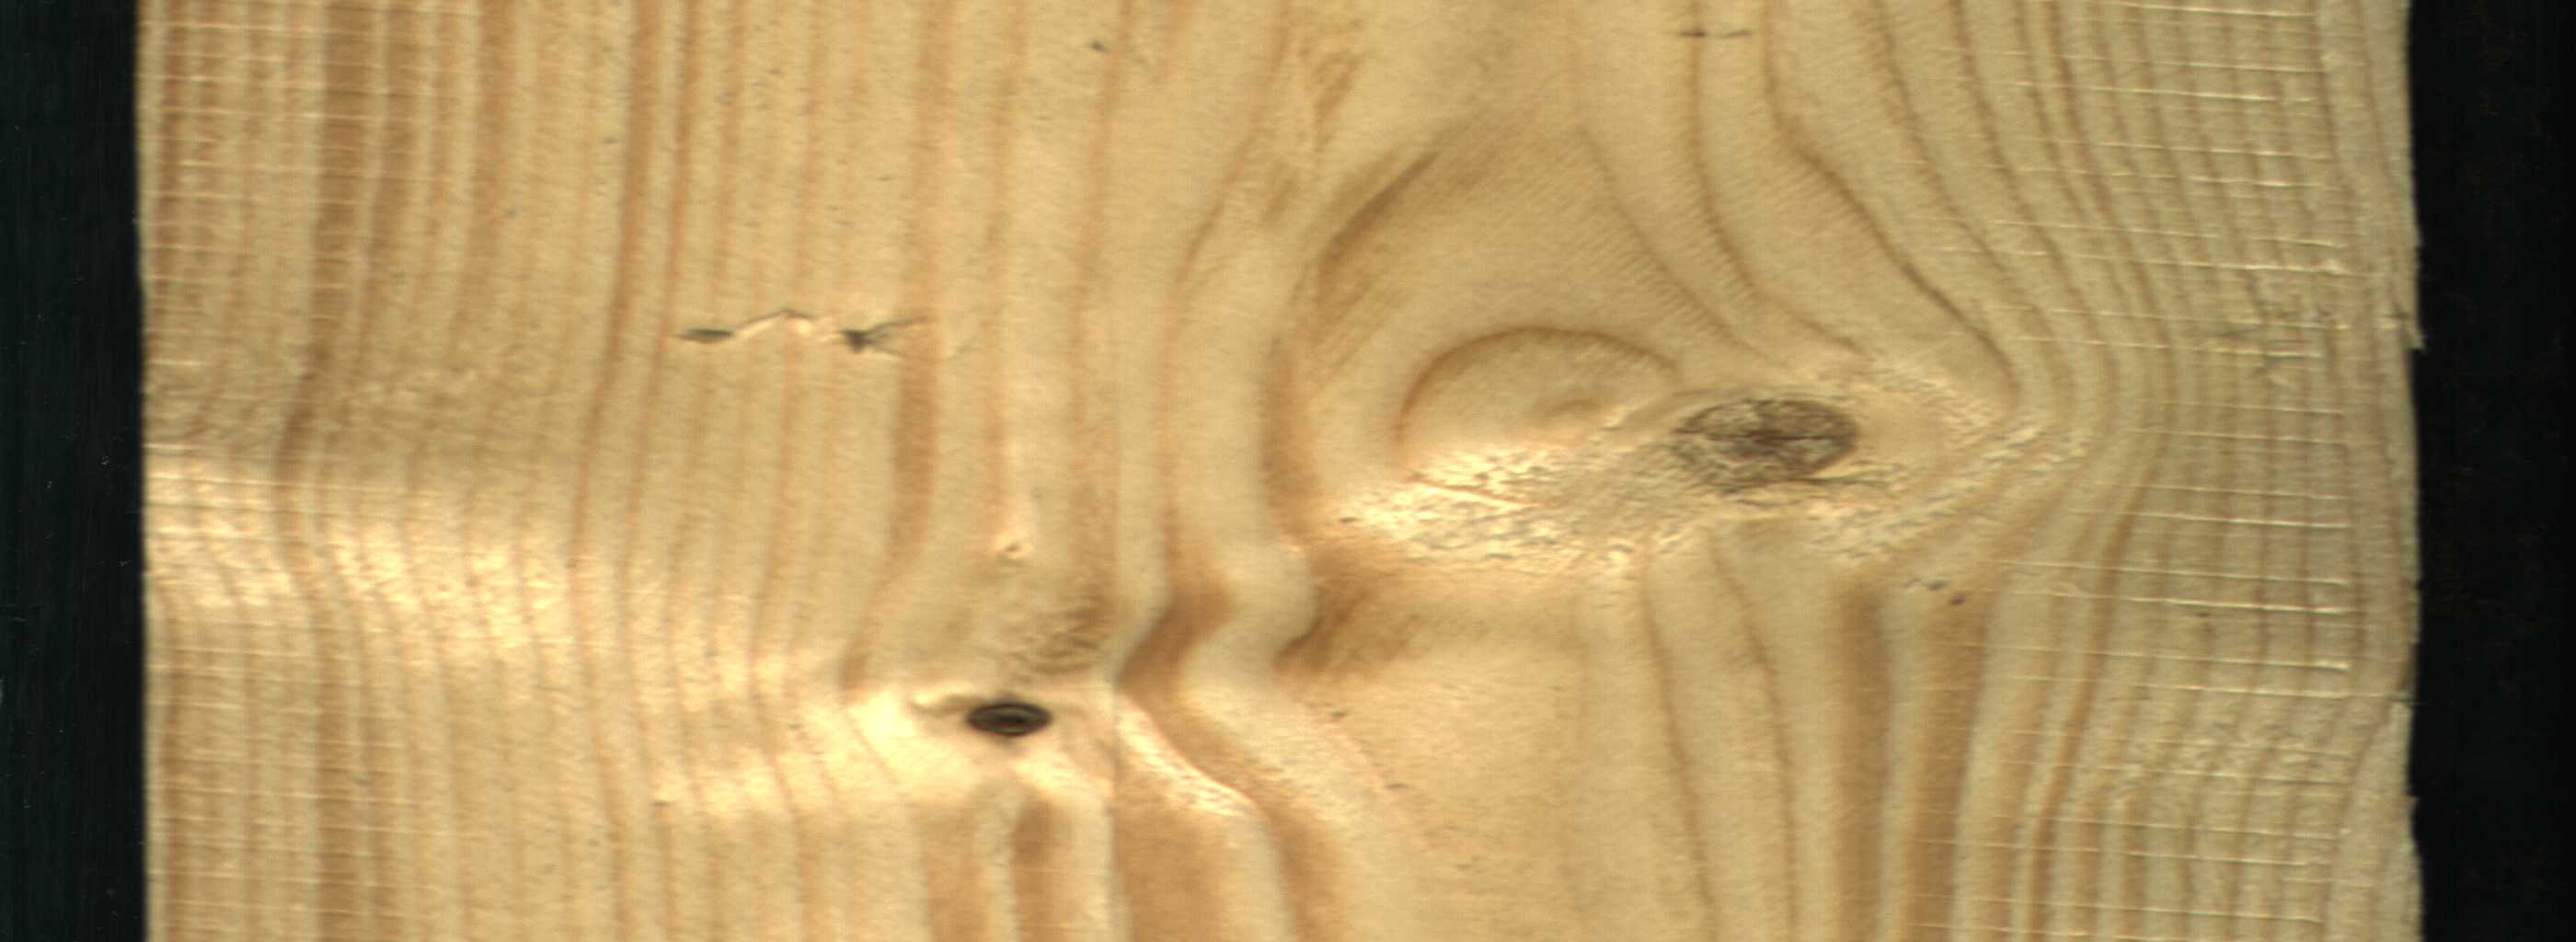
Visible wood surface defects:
Dead_Knot
Live_Knot